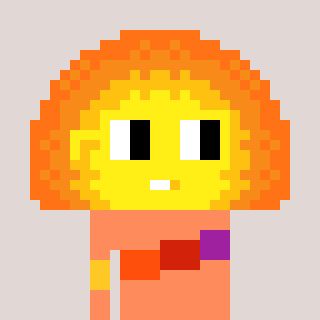
a pixel art character with square yellow glasses, a sunset-shaped head and a peachy-colored body on a warm background